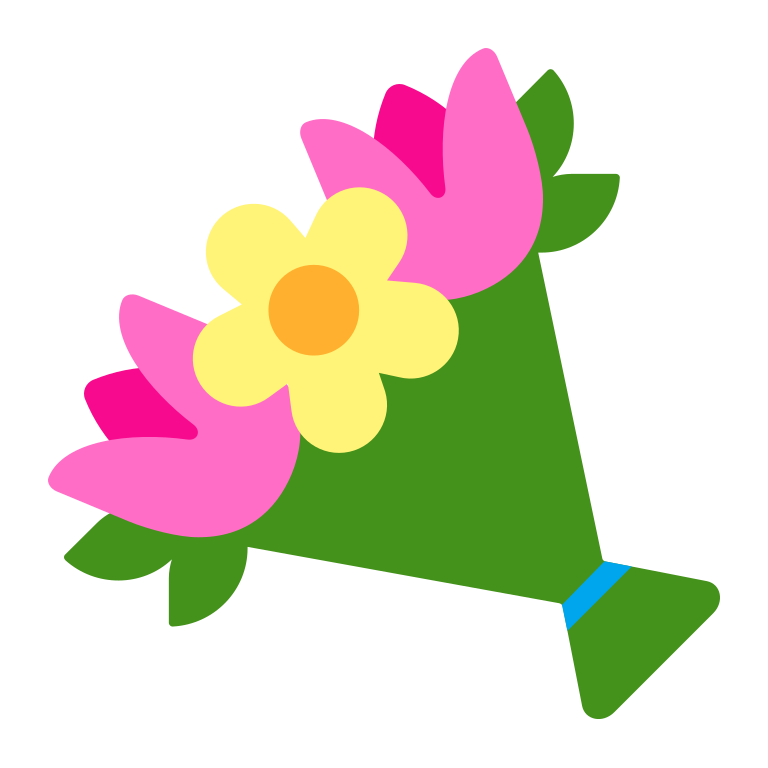
bouquet flat